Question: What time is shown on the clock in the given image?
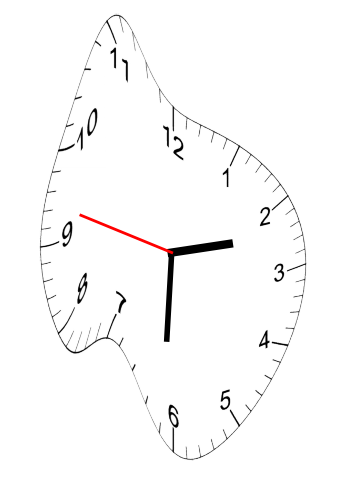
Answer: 02:30:47